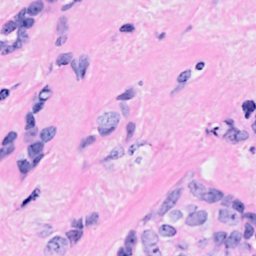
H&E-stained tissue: Breast